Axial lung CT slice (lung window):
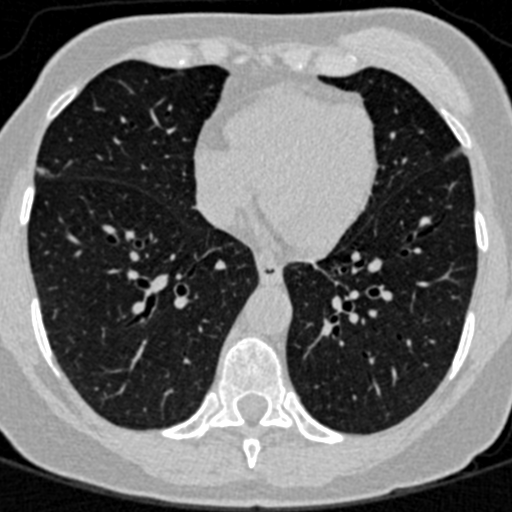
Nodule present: no